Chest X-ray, PA view. Patient: 22 years old, sex M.
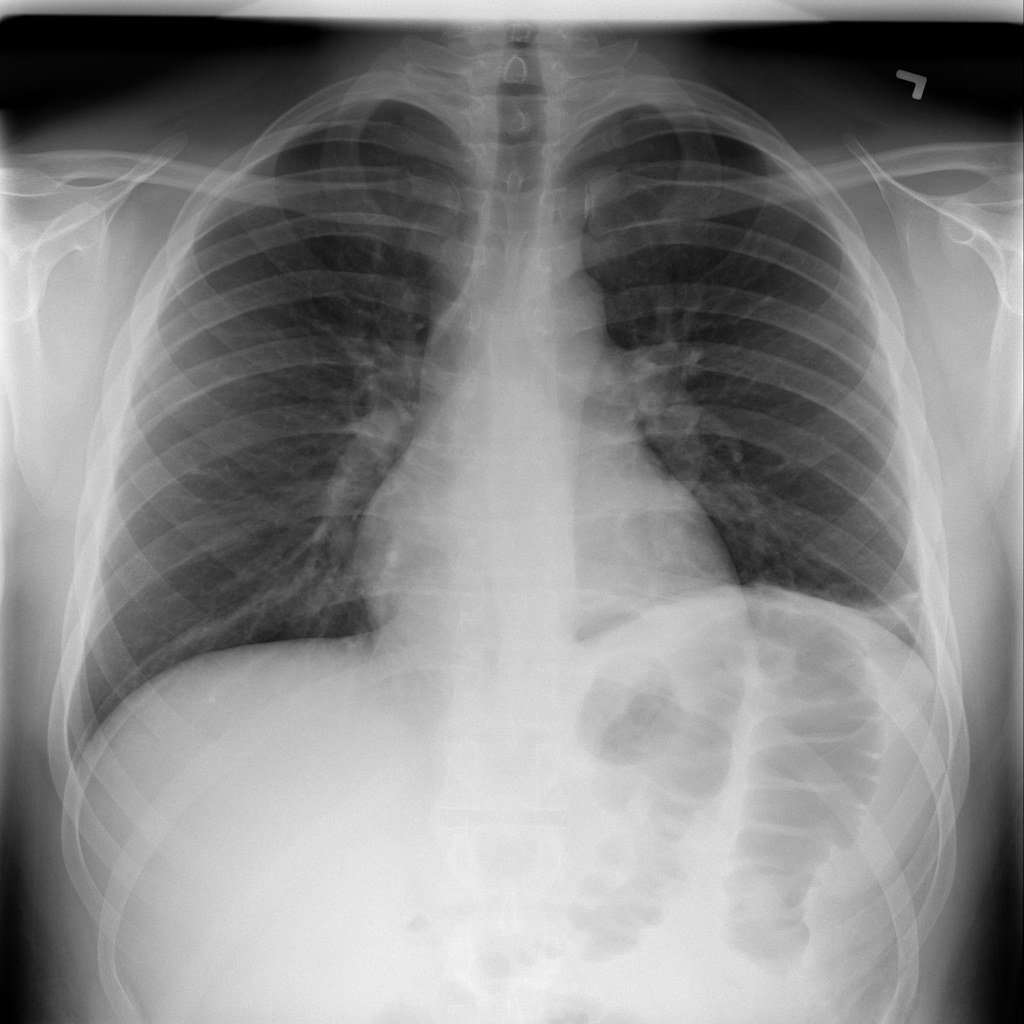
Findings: Atelectasis, Infiltration